Question: '''
std::string str = "ahw
";
std::regex re(R"((\s)*)");
std::smatch mr;
if (std::regex_search(str, mr, re))
{
std::cout << "match found: " << mr.size() << "
";
for (size_t i = 0; i < mr.size(); ++i)
{
std::string strrep = mr.str(i);
int len = mr.length(i);
std::cout << "index: " << i << "len : " << len << " string: '" << strrep << "'
";
}
}
std::string newStr = std::regex_replace(str, re, "");
std::cout << "new string: '" << newStr << "'
";
'''
result:

What I expect: 'only 1 match', 'strrep' should be ''
'', and len should be 'len(strrep) = 6'. But both vc12 and gcc4.9.2 show the above result.
What's wrong with my understand? How could I match the whitespace sequence ''
''?
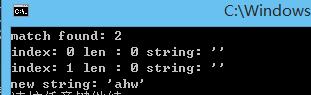
Answer: Just turn '\s*' to '\s+' in your regex because '\s*' matches an empty string also('\s*') also and you don't need to have a capturing group.